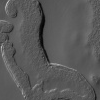
Atmospheric dust classification: not_dusty